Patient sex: M
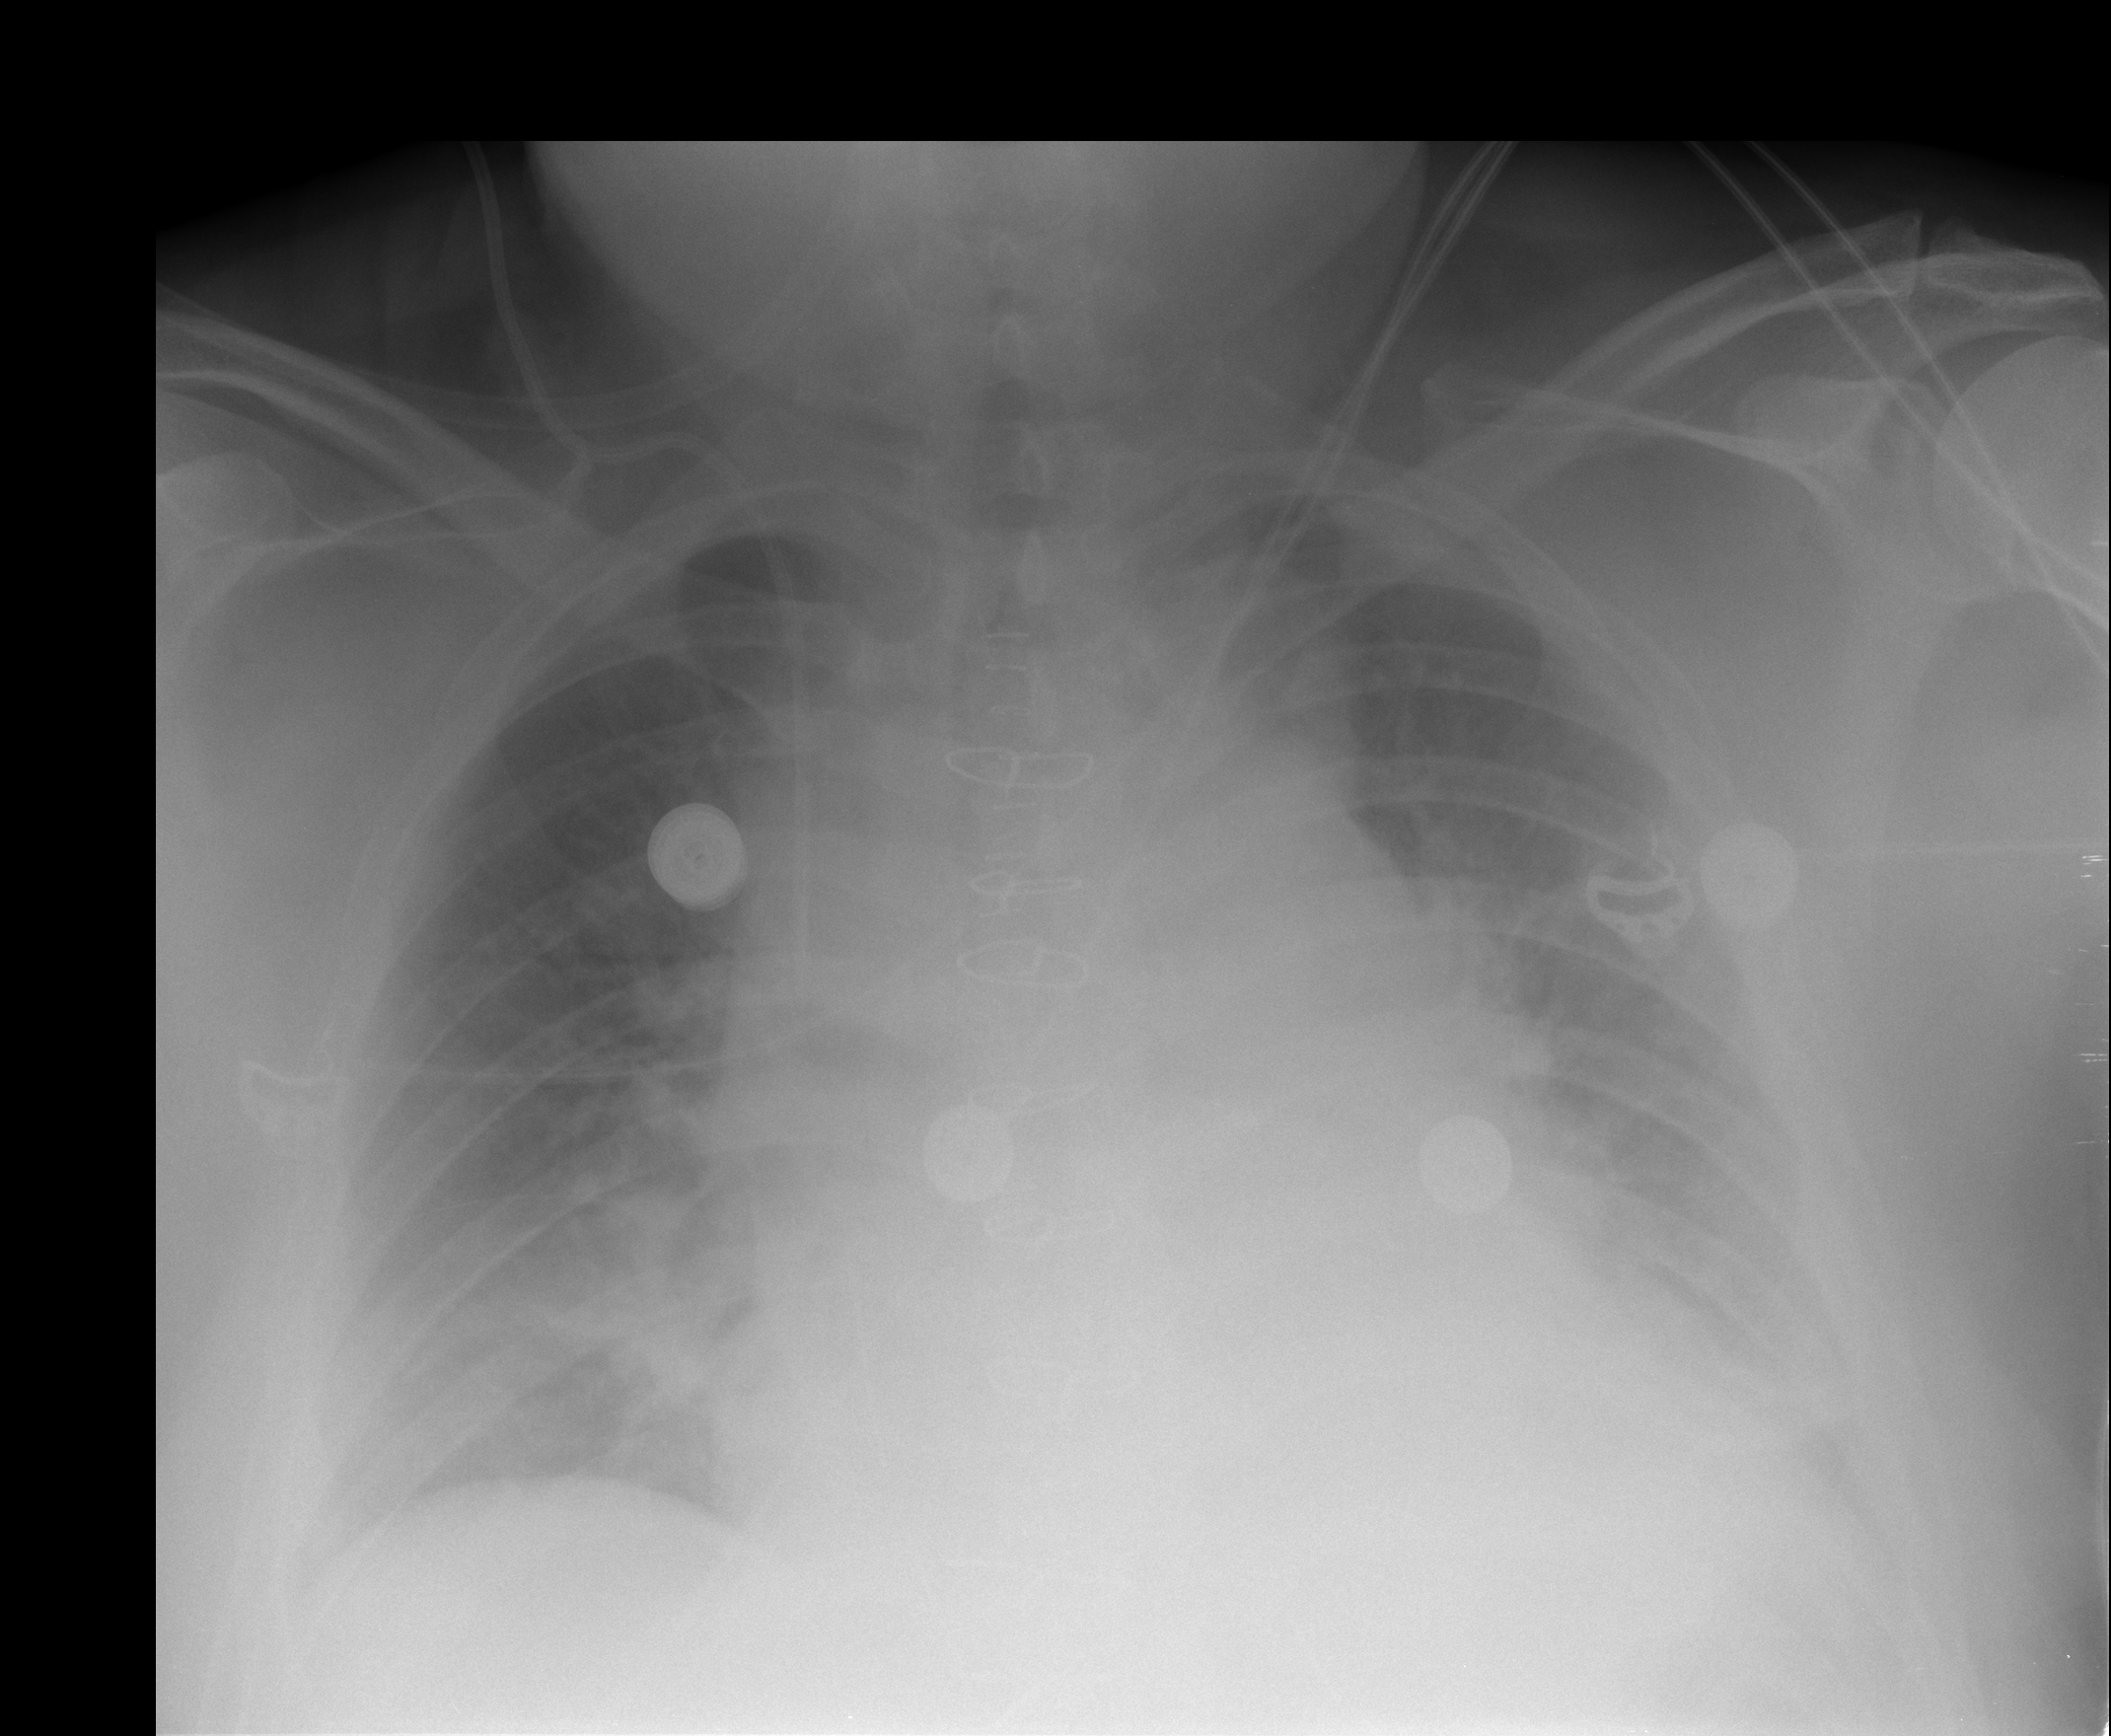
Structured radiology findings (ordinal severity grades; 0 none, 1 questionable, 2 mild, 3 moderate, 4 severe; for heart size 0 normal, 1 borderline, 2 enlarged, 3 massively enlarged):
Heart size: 2
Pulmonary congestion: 3
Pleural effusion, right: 2
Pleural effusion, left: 3
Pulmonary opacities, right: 2
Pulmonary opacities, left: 2
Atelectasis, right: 2
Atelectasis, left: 2